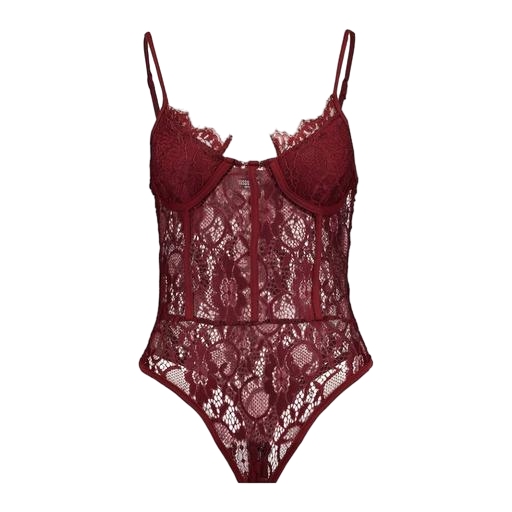
red lace, red pucker lace notch cami, sexy bralette top, white background